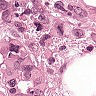
Metastatic tissue present: yes